Question: Max loan?
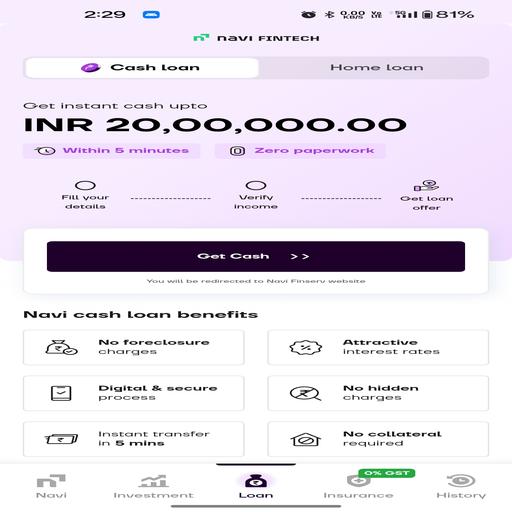
Answer: Twenty lakhs